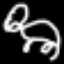
Label: frog